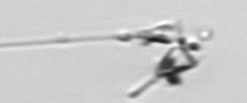
Label: Asterionellopsis_glacialis